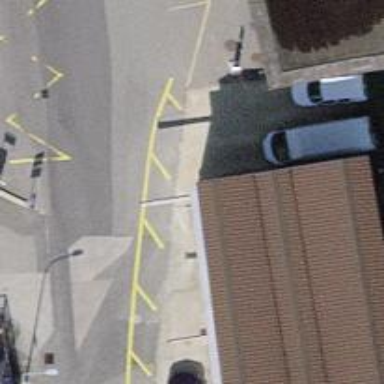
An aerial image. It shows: Parking available on the street side.